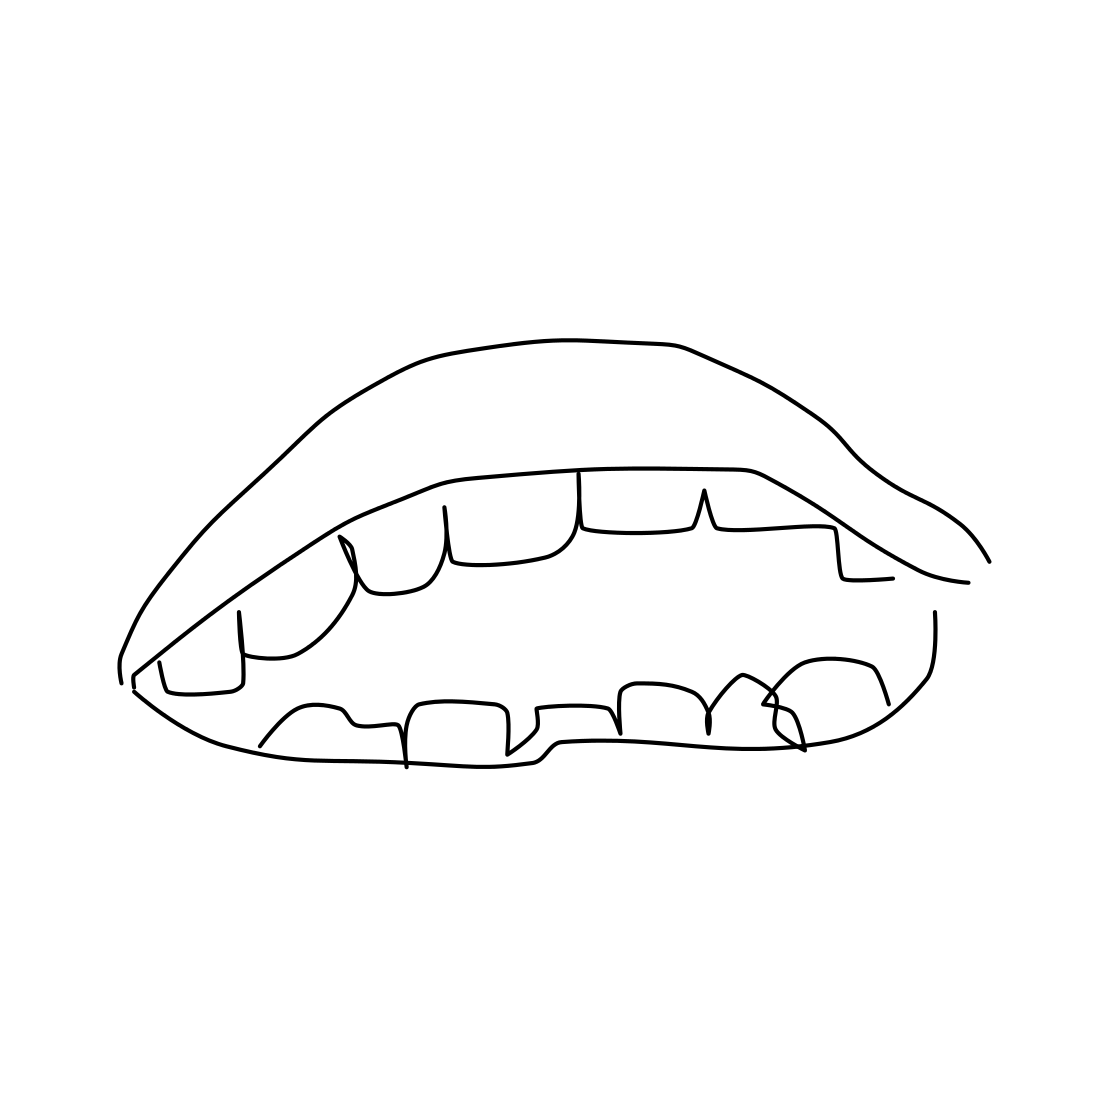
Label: tooth